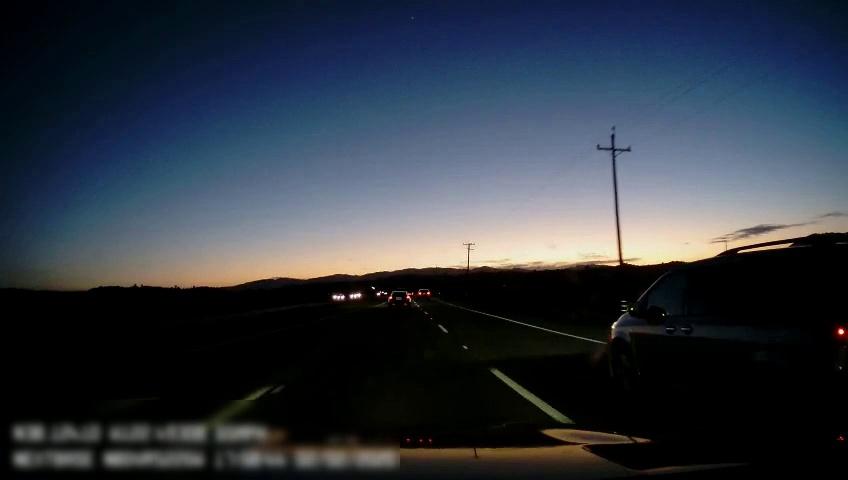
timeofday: Dusk/Dawn/Twilight
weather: Sunny
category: Drivable Space
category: Vehicles | SUV
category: Vehicles | SUV
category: Vehicles | SUV
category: Lanes | Alternate Lane
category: Lanes | Current Lane
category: Lanes | Current Lane
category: Lanes | Current Lane